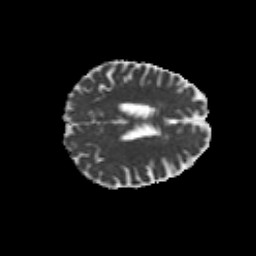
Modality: MD
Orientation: axial
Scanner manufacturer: siemens
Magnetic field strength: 3 T
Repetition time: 6.8 s
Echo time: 0.093 s